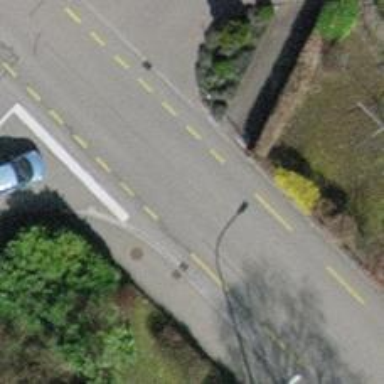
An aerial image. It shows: Uncontrolled crossing on the road.